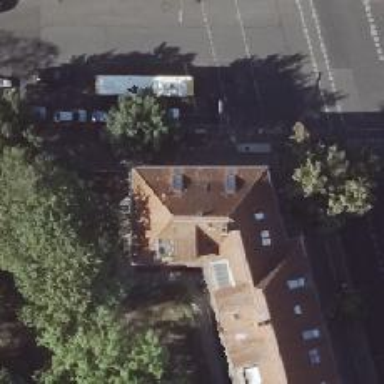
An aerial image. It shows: Veterinary facility.